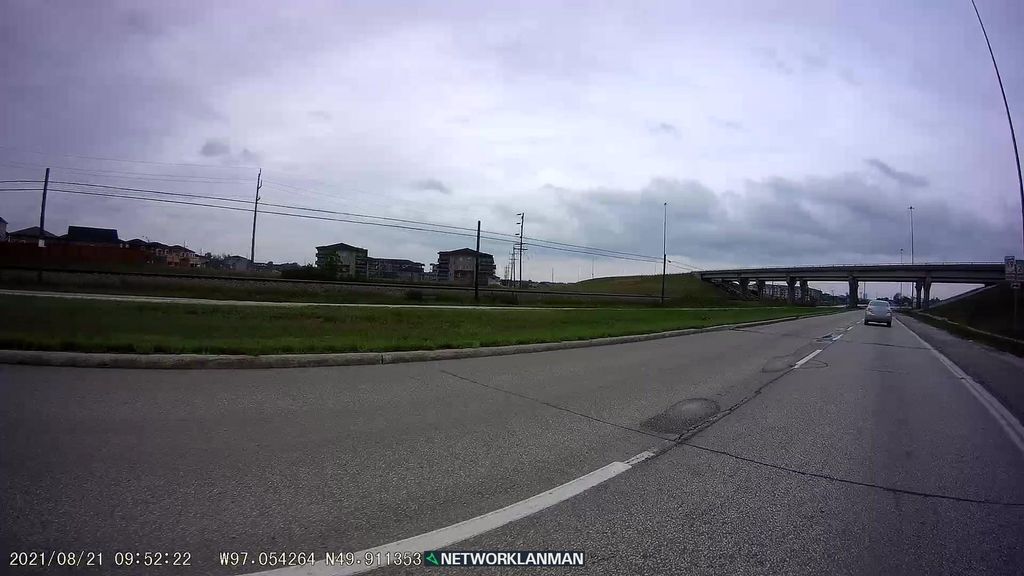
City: winnipeg